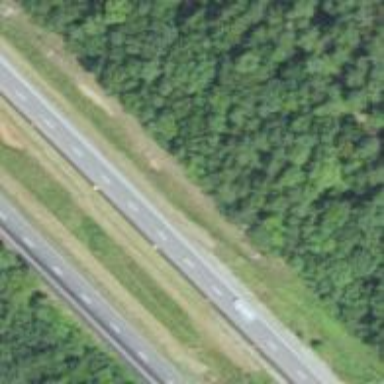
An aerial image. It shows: This image shows trunk highway that functions as expressway.